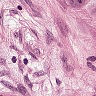
Metastatic tissue present: yes